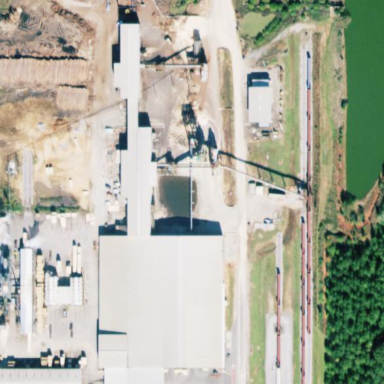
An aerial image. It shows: Industrial area with sawmill that produces lumber.